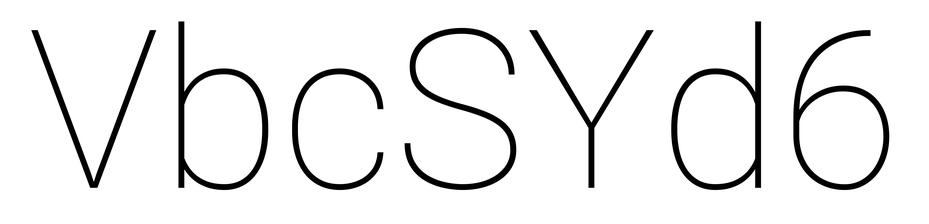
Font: Roboto_Thin